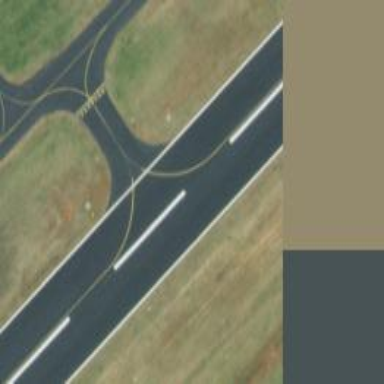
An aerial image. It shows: Image of taxiway at airport.